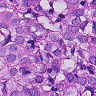
Metastatic tissue present: yes